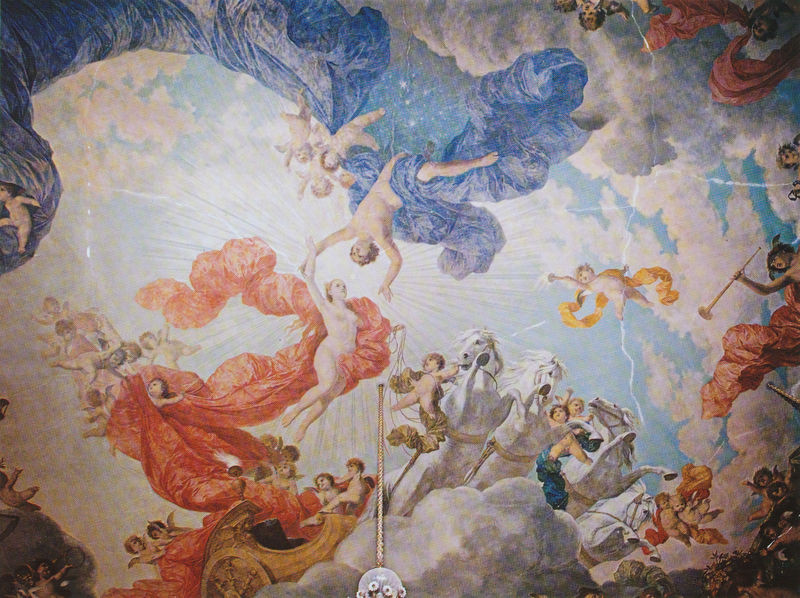
Titel: Die Nacht weicht dem Morgen
Künstler: Eduard Schwoiser
Standort: Herrenchiemsee
Institution: Neues Schloss, Deckenfresko (Detail)
Schlagwörter: akt, blau, dunkel, flügel, gemälde, gott, himmel, mann, nackt, schatten, umhang, weiß, wolken, akte, frauen, gelb, menschen, braun, bunt, frau, hell, licht, männer, nacht, orange, rot, schleier, tiere, tuch, wolke, architektur, band, barock, vorhang, kirche, sonne, gewand, gold, stoff, tücher, decke, gewänder, rokoko, rosa, fliegen, kinder, pferd, pferde, räder, engel, putte, zügel, schleppe, farbig, man, perspektive, kutsche, rad, wagen, schlacht, church, dresses, woman, detail, leuchter, wiess, foto, paradies, offen, durchblick, glaube, religion, strahlen, flug, seil, sterne, allegorie, kranz, mythologie, göttin, schimmel, dekce, blitz, götter, angel, angels, clouds, heaven, horses, naked, nude, sky, begegnung, tuchs, posaunen, baroque, fanfaren, trompeten, deckengemälde, fresko, apoll, hermes, streitwagen, merkur, sonnenwagen, posaune, putten, gespann, putti, flying, schwebend, christentum, fresco, vereinigung, himmelfahrt, schärpen, cupido, children, helios, quadriga, schar, deckenmalerei, cart, würzburg, trompete, ceiling, chariot, tiepolo, verkündung, baby, al fresco, deckenfresko, freso, schimmmel, kopfüber, fallend, trumpet, floating, babies, em, michaelangelo, masterpiece, himmelsrund